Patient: sex M, age 69
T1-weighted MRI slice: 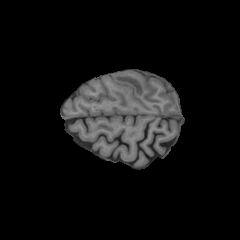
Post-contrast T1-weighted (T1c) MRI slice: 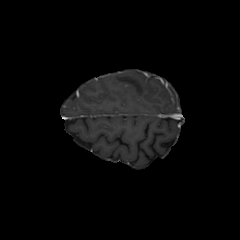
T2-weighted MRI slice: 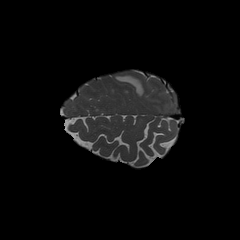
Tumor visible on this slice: yes
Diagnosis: Glioblastoma, IDH-wildtype
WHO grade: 4